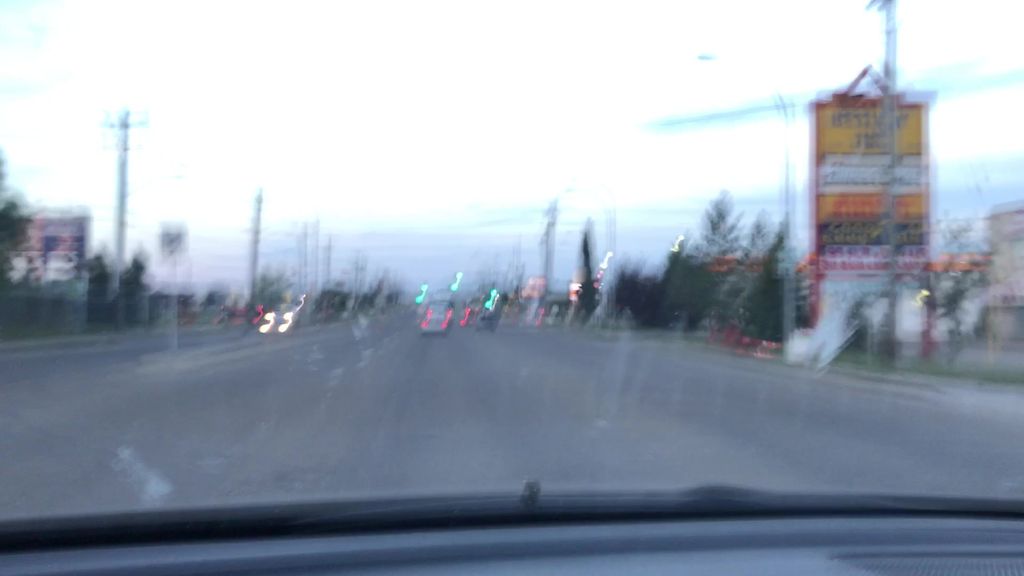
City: edmonton